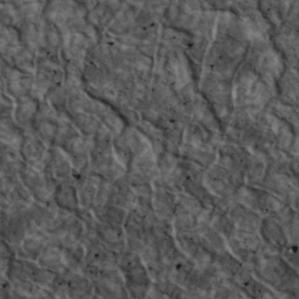
Label: non_frost